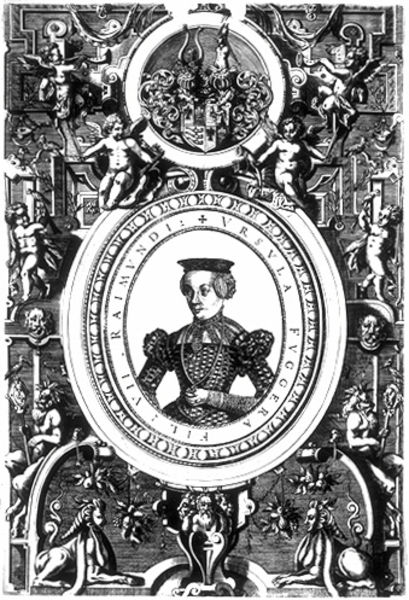
Titel: Bildnis der Ursula Fugger, Gräfin von Ortenburg
Künstler: Dominicus Custos
Institution: (Seriendruck)
Schlagwörter: flügel, hand, frau, hut, kleid, schwarz, weiss, zeichnung, dame, mütze, rahmen, ärmel, bildnis, portrait, kirche, gold, puffärmel, kreis, oval, rund, engel, schrift, kette, grafik, inschrift, ornamente, verzierung, stuck, deckel, medaillon, rechteck, druck, radierung, stich, schwarzweiß, text, buchstabe, buchstaben, ranke, buchdeckel, wappen, löwen, fabelwesen, löwe, putten, ornamentik, putti, labyrinth, sphinx, fugger, ursula, rollwerk, n, raimund, raimundis, raimundi, holzschnoitt, rollwer